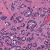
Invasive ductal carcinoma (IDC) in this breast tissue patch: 0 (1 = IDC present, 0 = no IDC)